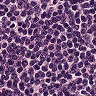
Metastatic tissue present: no